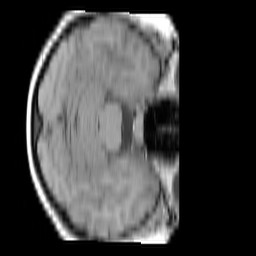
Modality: T1w
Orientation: axial
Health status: ill
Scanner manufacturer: siemens
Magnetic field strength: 3 T
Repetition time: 0.44 s
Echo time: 0.00266 s